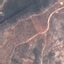
Land use / land cover: HerbaceousVegetation